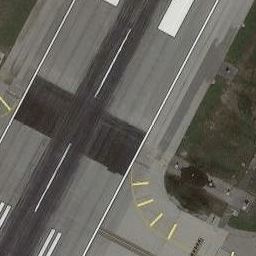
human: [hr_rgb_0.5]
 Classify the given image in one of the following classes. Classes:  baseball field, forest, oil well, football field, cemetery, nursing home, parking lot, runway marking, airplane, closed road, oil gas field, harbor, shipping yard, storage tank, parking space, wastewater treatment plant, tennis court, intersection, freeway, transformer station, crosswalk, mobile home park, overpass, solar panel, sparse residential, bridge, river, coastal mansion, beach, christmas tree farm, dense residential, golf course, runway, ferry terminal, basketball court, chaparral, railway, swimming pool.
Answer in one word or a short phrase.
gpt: runway